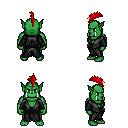
a pixel art fantasy rpg character, male body template, orc, green skin, gray robe, magenta pants, red mohawk hairstyle, four views (front, back, left, right), 2x2 character sprite sheet, small pixel art, hard edges, no anti-aliasing